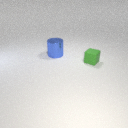
small green rubber cube to the right of large blue metal cylinder